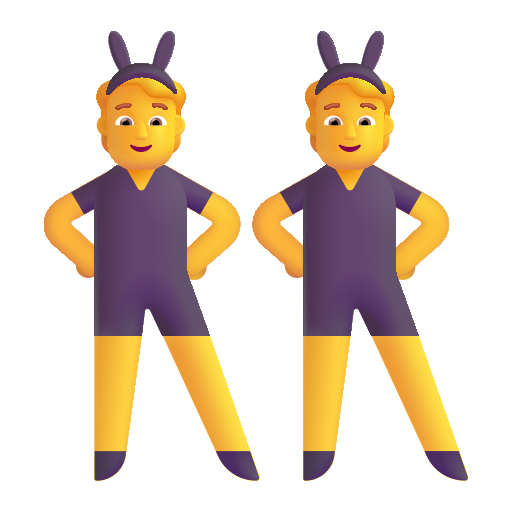
person with bunny ears color default